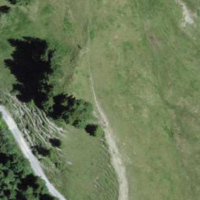
EUNIS habitat code: 26
Species observed at this site:
Pinguicula alpina
Succisa pratensis